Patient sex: M
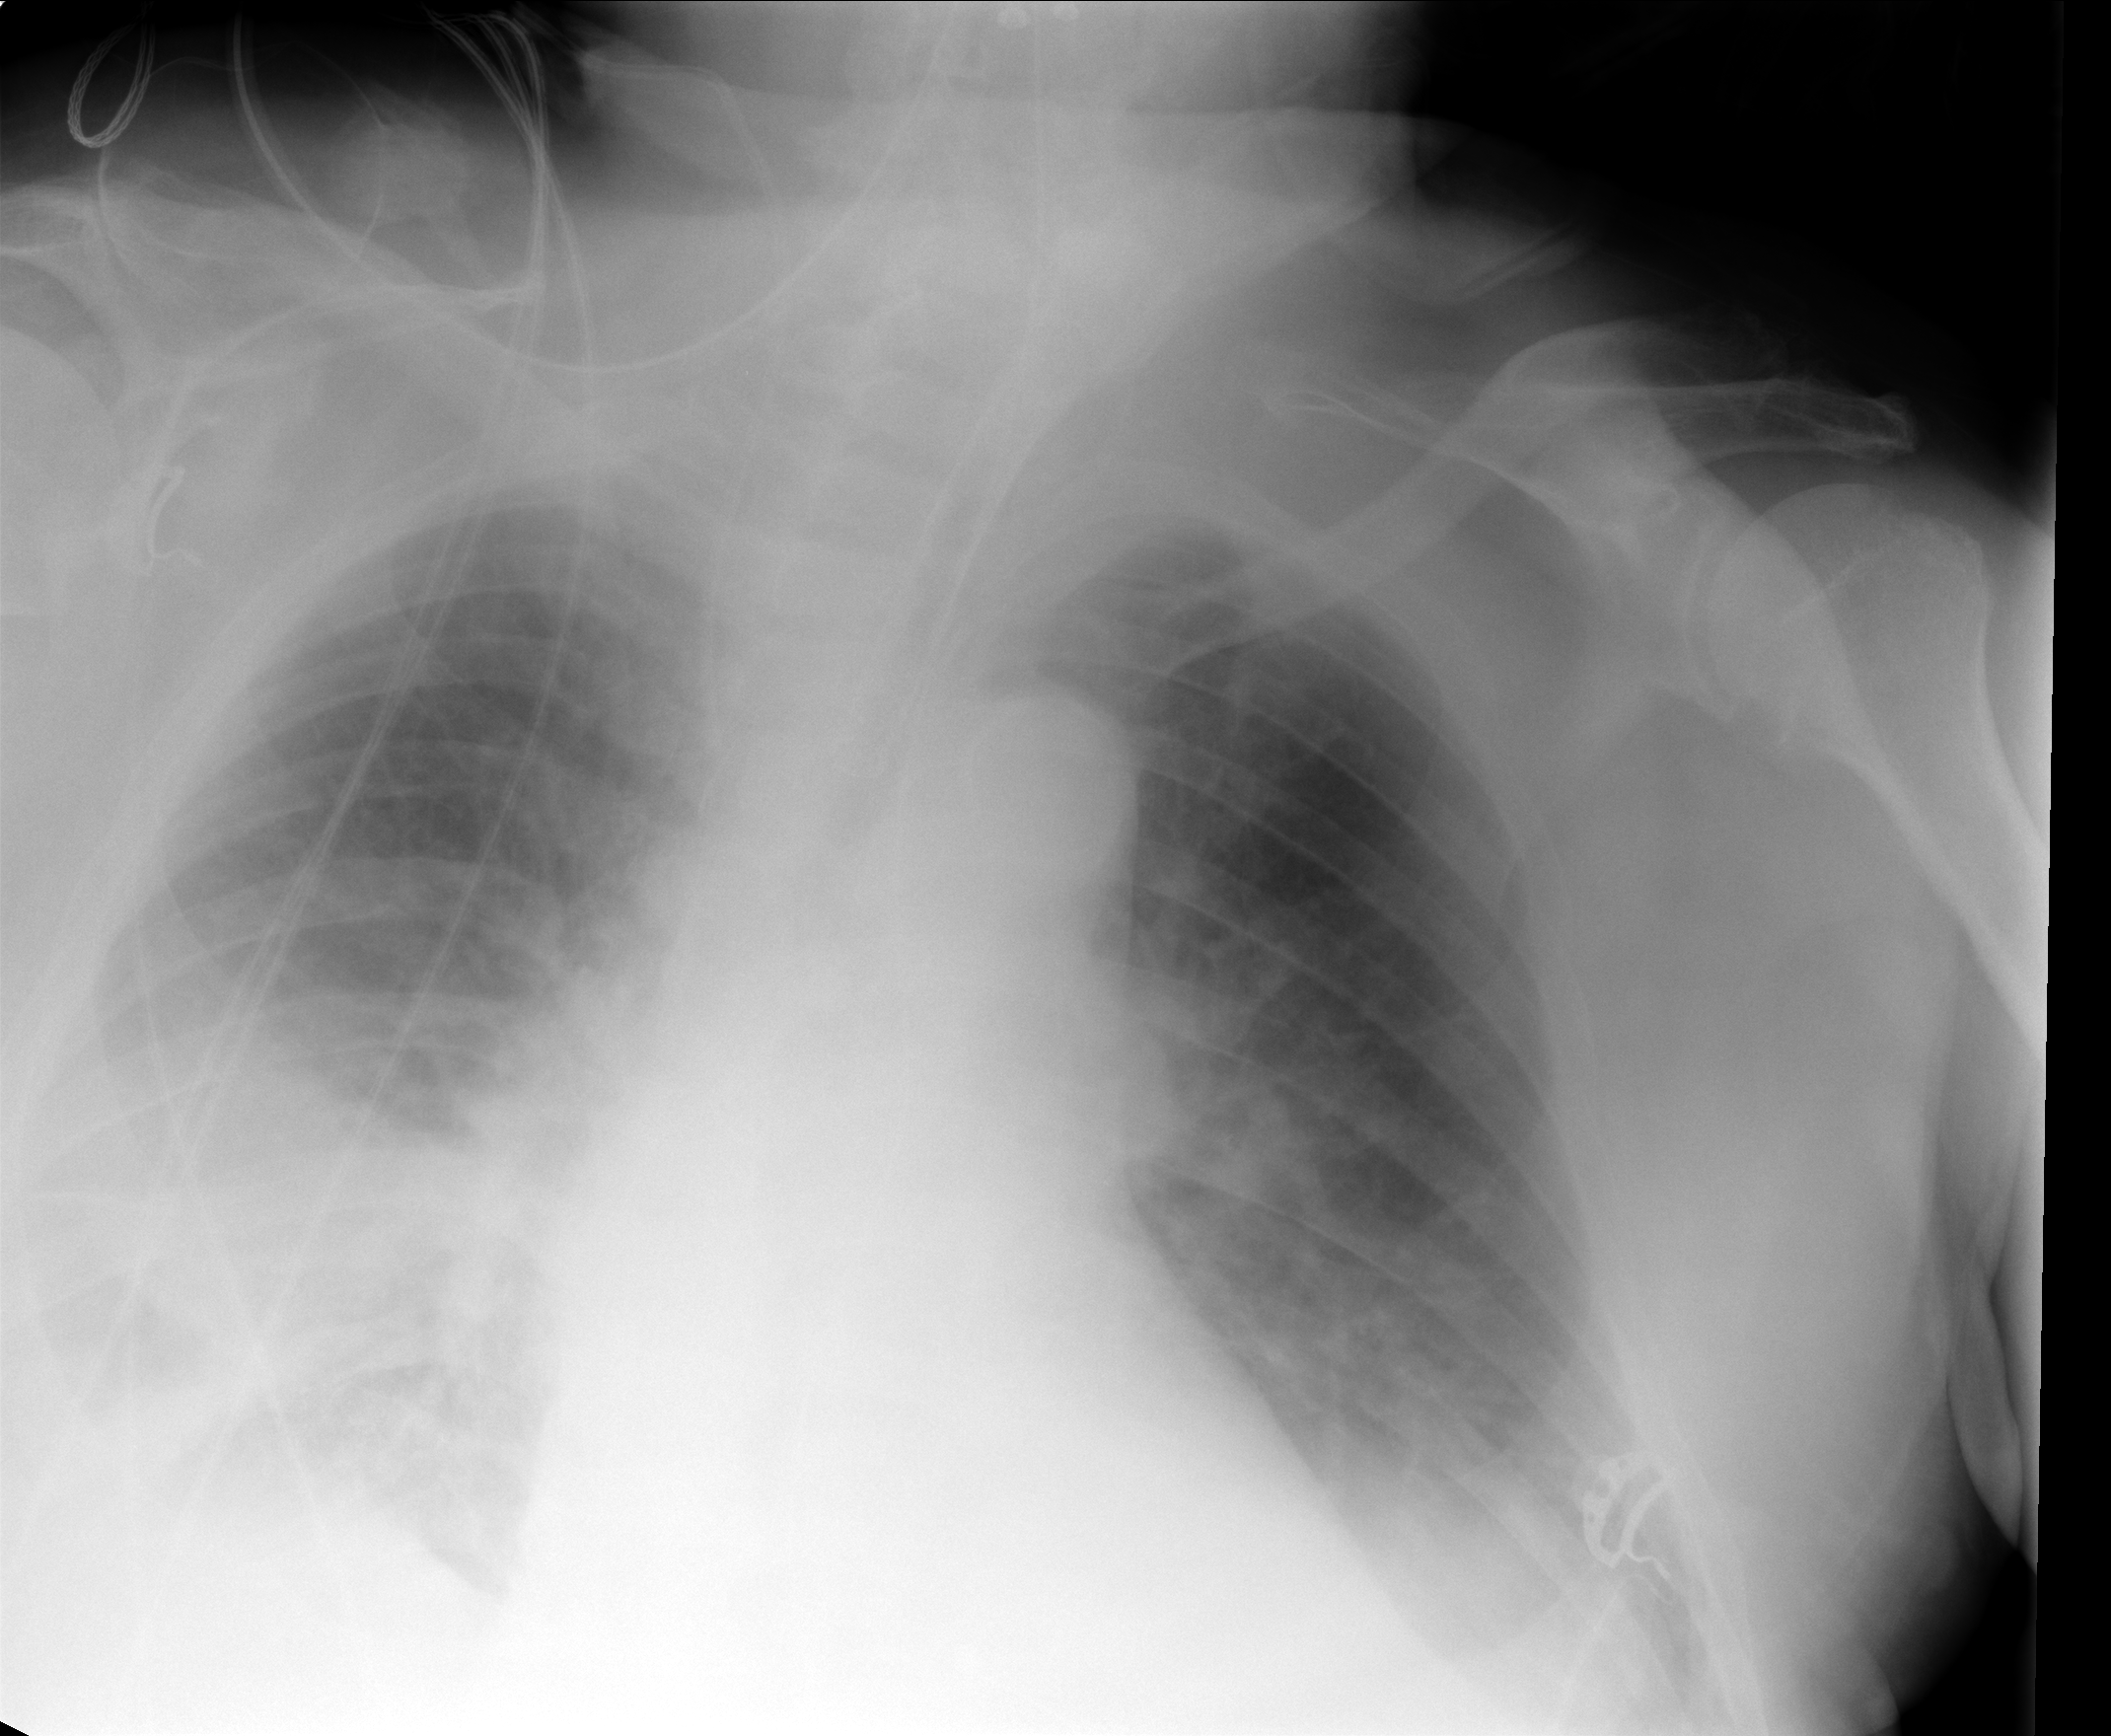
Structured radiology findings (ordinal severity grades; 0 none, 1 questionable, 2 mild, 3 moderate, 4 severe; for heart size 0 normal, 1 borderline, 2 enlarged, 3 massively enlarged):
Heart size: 0
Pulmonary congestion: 1
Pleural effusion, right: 2
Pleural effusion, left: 2
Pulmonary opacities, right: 0
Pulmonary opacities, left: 0
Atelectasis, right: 3
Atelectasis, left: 2